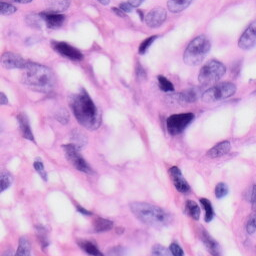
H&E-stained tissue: Skin